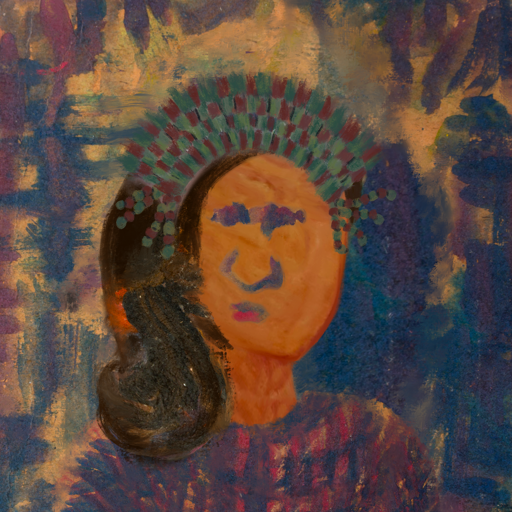
Background: InTheSun, Head And Neck Front: Pious_Lady, Face Front: In_The_Sun, Bust: In_The_Sun, Hair Front: Gypsy_Queen, Head Accessory: After_Raid_Crown, Second Necklace: Blank, Necklace: Blank, Baby: Blank